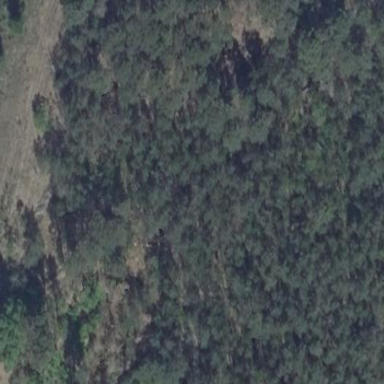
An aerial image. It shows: Forest with mix of leaf types.